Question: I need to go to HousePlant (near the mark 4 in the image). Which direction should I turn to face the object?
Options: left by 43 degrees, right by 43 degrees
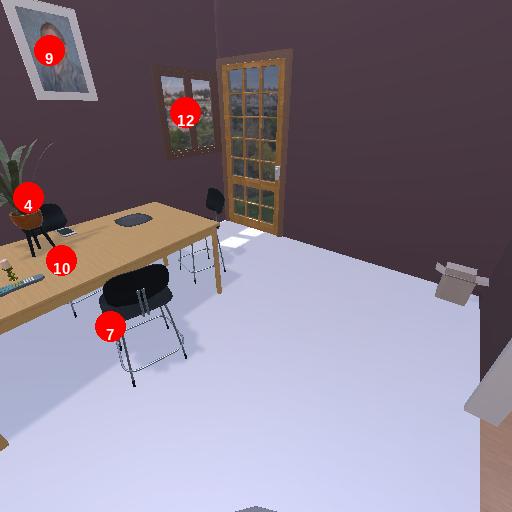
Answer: left by 43 degrees